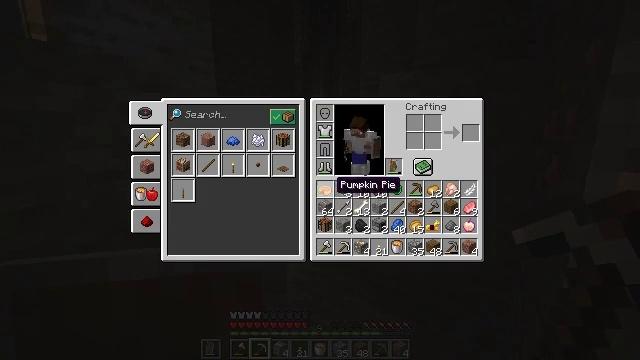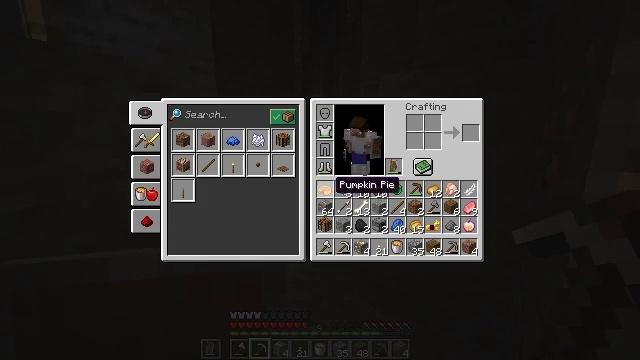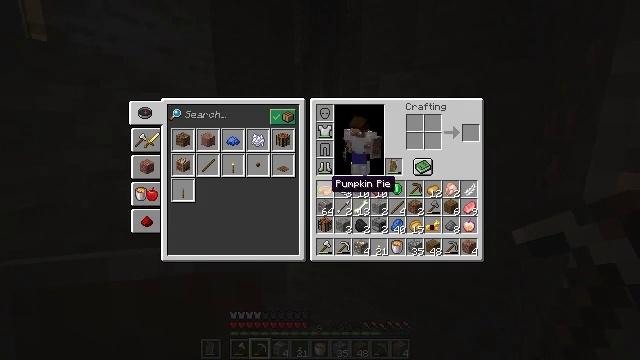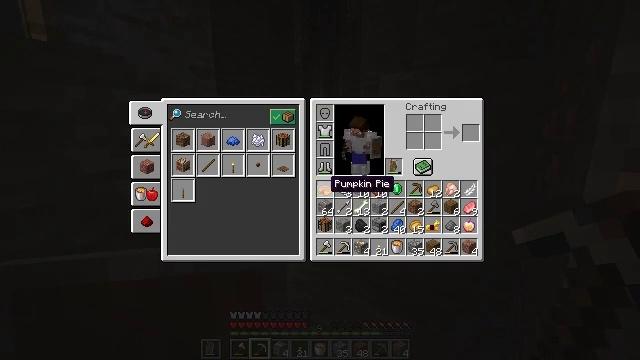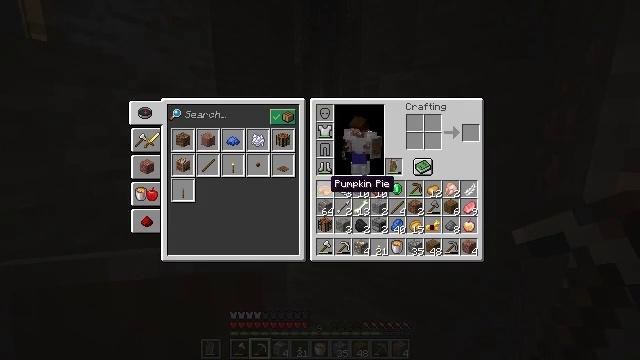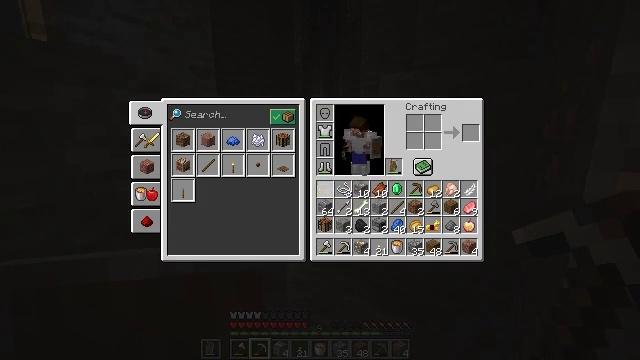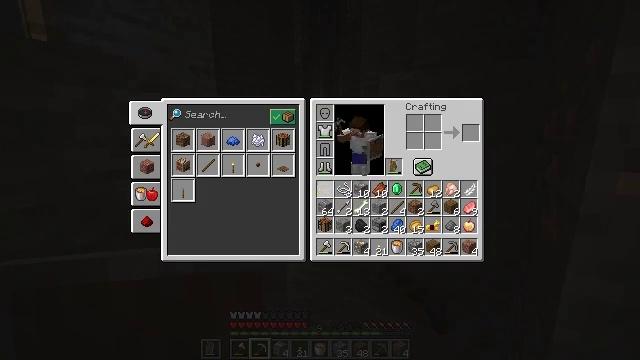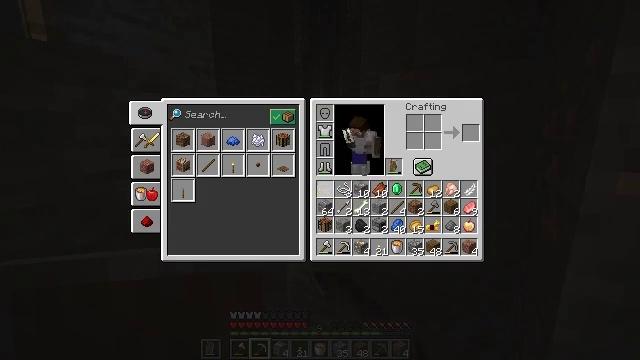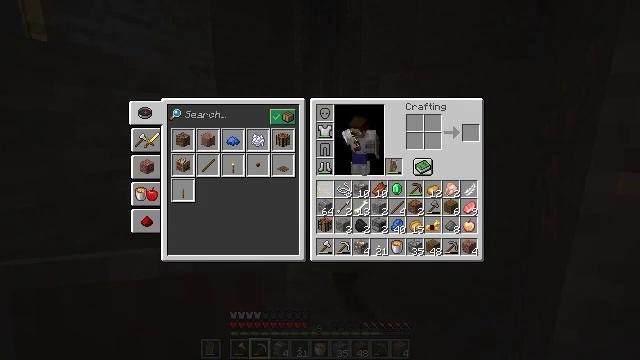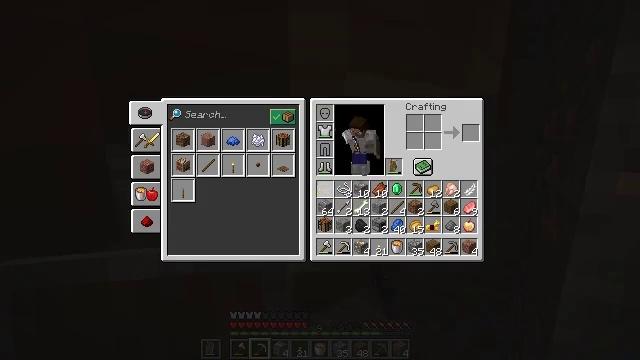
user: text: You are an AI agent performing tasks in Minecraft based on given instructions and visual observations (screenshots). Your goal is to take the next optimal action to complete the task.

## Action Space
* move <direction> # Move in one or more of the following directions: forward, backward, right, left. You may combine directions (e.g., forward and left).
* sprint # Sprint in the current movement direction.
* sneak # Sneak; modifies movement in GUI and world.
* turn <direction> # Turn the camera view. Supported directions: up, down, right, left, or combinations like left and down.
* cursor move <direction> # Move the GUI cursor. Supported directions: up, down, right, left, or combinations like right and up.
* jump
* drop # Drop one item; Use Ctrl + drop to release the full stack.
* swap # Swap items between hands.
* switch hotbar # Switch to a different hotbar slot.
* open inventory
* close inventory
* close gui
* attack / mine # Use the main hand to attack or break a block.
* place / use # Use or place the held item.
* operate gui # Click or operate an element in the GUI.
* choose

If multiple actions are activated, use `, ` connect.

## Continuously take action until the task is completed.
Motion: motion action
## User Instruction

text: Drop a pumpkin pie.
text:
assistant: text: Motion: sprint
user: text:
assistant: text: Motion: sprint
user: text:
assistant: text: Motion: sprint
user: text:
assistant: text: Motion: sprint
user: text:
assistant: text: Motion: sprint, drop
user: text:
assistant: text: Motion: sprint, drop
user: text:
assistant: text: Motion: sprint, drop
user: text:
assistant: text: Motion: no_op
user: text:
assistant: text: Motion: no_op
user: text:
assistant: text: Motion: no_op